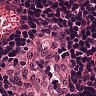
Metastatic tissue present: no